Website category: book
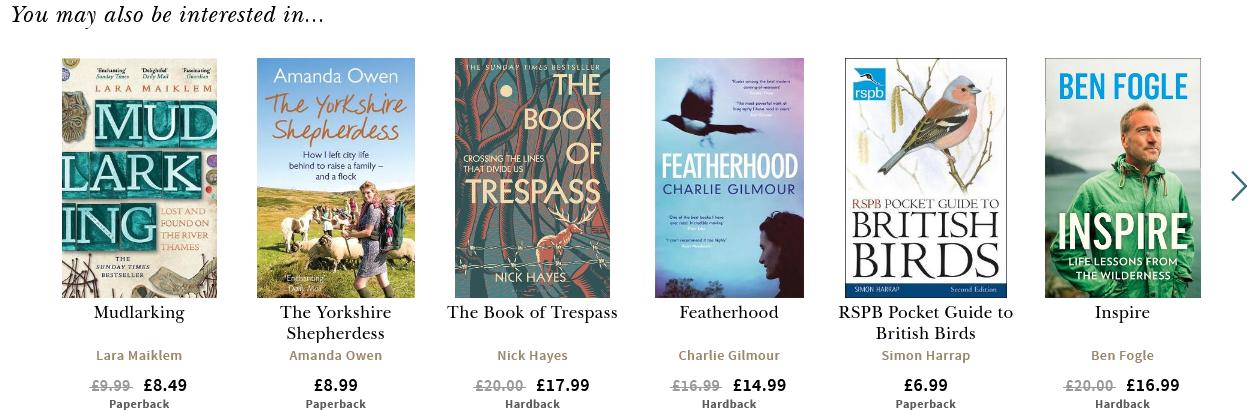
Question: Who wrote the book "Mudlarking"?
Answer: Lara Maiklem

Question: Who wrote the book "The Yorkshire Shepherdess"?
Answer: Amanda Owen

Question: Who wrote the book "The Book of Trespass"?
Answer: Nick Hayes

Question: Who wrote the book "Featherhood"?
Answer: Charlie Gilmour

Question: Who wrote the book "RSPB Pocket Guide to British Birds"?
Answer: Simon Harrap

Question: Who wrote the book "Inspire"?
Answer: Ben Fogle

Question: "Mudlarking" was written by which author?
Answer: Lara Maiklem

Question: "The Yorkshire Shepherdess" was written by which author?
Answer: Amanda Owen

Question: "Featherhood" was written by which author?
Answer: Charlie Gilmour

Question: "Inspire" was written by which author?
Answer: Ben Fogle

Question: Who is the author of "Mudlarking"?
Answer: Lara Maiklem

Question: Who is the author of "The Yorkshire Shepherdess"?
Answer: Amanda Owen

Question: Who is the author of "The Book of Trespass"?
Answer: Nick Hayes

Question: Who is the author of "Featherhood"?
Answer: Charlie Gilmour

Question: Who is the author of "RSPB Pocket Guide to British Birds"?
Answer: Simon Harrap

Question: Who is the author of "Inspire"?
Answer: Ben Fogle

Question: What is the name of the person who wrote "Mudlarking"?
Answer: Lara Maiklem

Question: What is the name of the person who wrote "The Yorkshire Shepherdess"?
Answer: Amanda Owen

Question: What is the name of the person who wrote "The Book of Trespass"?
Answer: Nick Hayes

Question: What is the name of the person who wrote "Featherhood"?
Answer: Charlie Gilmour

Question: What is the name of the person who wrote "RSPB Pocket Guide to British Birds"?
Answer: Simon Harrap

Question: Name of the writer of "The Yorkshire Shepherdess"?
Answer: Amanda Owen

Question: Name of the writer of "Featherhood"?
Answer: Charlie Gilmour

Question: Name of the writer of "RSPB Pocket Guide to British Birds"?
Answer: Simon Harrap

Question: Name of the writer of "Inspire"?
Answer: Ben Fogle

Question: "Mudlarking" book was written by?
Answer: Lara Maiklem

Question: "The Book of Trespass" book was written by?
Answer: Nick Hayes

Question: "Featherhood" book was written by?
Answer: Charlie Gilmour

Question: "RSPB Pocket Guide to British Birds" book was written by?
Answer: Simon Harrap

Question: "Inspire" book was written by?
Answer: Ben Fogle

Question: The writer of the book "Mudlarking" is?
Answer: Lara Maiklem

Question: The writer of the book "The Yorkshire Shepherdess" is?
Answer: Amanda Owen

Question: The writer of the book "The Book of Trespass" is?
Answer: Nick Hayes

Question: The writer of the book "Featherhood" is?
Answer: Charlie Gilmour

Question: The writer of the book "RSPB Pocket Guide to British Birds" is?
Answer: Simon Harrap

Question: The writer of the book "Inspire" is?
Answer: Ben Fogle

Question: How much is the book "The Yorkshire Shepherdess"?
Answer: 8.99

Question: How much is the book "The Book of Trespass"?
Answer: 17.99

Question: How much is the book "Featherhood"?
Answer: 14.99

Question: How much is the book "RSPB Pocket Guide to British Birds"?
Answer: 6.99

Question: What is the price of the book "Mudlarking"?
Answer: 8.49

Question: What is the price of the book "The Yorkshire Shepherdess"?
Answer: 8.99

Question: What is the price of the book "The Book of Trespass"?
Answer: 17.99

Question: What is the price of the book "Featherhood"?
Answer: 14.99

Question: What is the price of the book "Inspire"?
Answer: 16.99

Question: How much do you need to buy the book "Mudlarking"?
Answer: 8.49

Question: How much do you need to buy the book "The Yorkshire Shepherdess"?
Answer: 8.99

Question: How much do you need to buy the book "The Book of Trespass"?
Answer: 17.99

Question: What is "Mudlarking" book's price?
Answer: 8.49

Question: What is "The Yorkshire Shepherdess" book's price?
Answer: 8.99

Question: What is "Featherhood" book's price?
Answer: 14.99

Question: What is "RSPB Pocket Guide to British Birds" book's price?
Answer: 6.99

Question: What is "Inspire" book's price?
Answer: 16.99

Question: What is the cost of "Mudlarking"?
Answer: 8.49

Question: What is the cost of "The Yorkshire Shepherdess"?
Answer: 8.99

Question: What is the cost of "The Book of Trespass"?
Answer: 17.99

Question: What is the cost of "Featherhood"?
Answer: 14.99

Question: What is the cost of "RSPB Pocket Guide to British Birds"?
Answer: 6.99

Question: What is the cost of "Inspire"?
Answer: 16.99

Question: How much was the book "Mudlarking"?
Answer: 8.49

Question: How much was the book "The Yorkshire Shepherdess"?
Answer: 8.99

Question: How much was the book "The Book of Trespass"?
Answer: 17.99

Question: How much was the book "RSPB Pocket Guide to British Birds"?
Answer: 6.99

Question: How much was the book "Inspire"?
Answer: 16.99